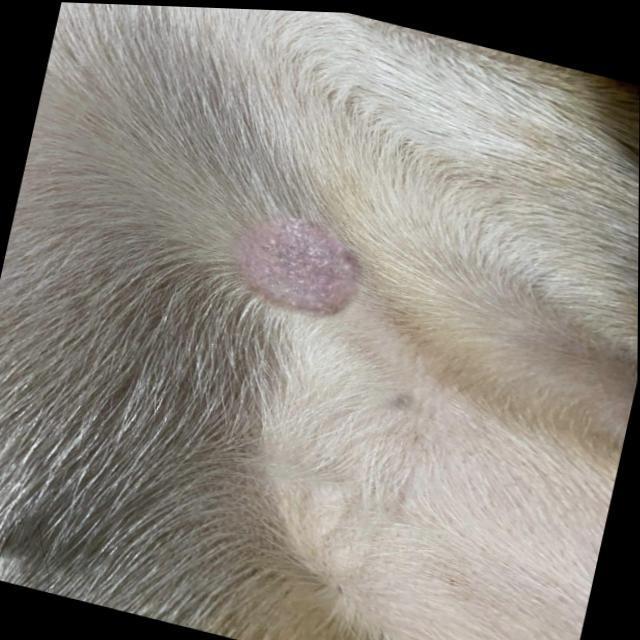
Canine ringworm (Dermatophytosis) — fungal infection caused by Microsporum or Trichophyton. Presents with circular alopecia, scaling, crusting, and broken hairs.